Question: I am working on an SQL query to do the following:
> For each project on which more than two employees work, retrieve the project number, the project name, and the number of employees who work on that project.
This is what I have currently for project number 1:
'''
SELECT project.PNO, project.PNAME, COUNT(DISTINCT works_on.ESSN)
AS '# of employess worked on'
FROM project INNER JOIN works_on
ON project.PNO = works_on.PNO
INNER JOIN employee
ON works_on.ESSN = employee.SSN
HAVING COUNT(DISTINCT works_on.ESSN) > 2
AND project.PNO LIKE 1
'''
and it returns:
PNO:1
PNAME:ProductX
number of employess worked on: 7
When it should return NULL since project number 1 only has two distinct ESSNs in the works_on table, but instead it is returning the total number of distinct ESSNs in the works_on table
Attached is my schema:

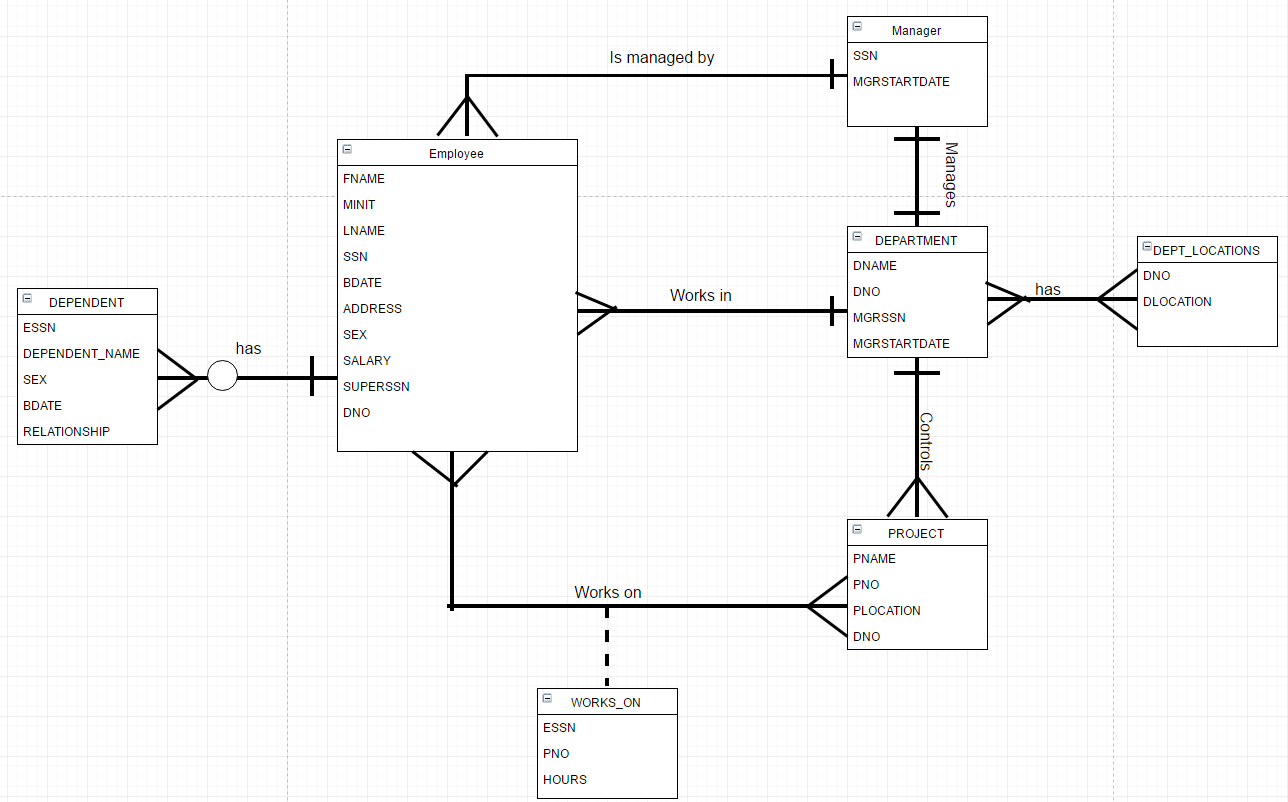
Answer: You need to have there results by project, meaning you're missing a 'group by' clause:
'''
SELECT project.PNO,
project.PNAME,
COUNT(DISTINCT works_on.ESSN) AS '# of employess worked on'
FROM project
INNER JOIN works_on ON project.PNO = works_on.PNO
INNER JOIN employee ON works_on.ESSN = employee.SSN
GROUP BY project.PNO, project.PNAME -- Here!
HAVING COUNT(DISTINCT works_on.ESSN) > 2 AND project.PNO LIKE 1
'''